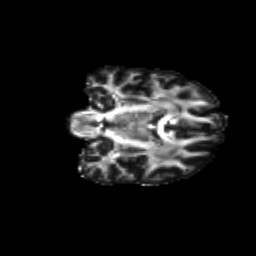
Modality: FA
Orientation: coronal
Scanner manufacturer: siemens
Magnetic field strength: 3 T
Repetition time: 9.2 s
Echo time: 0.084 s